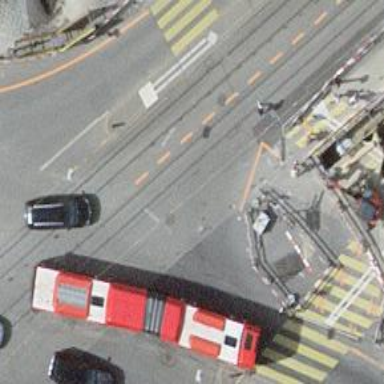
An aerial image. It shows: Tram crossing on the railway.